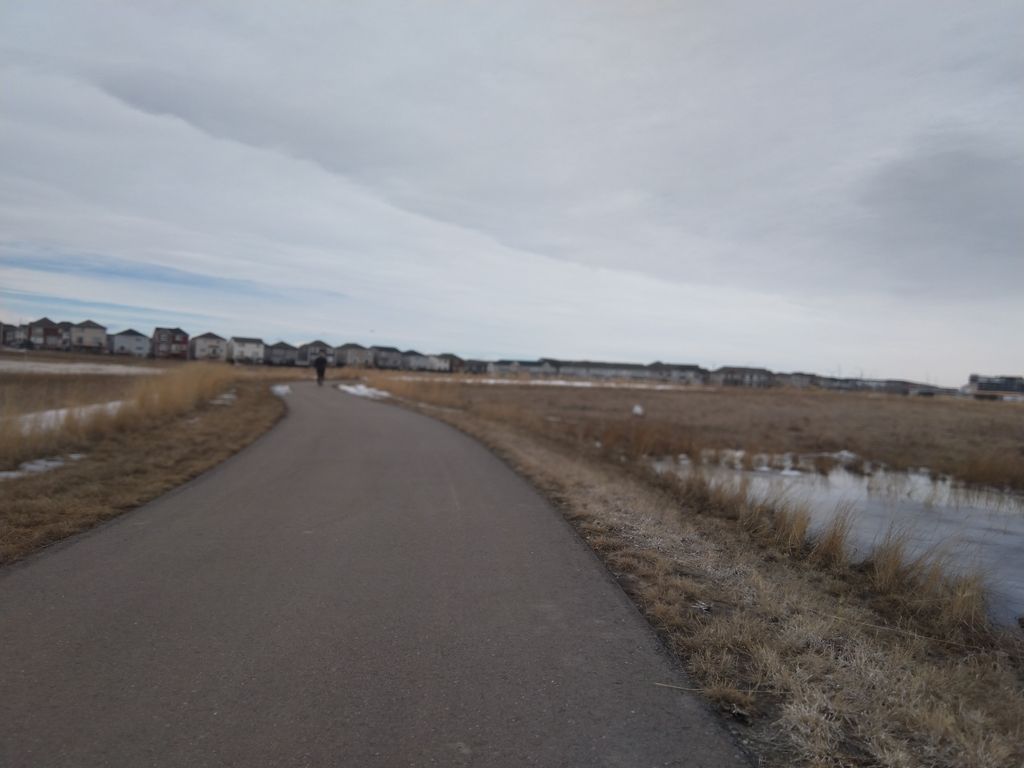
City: calgary